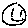
Label: smiley face